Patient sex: M
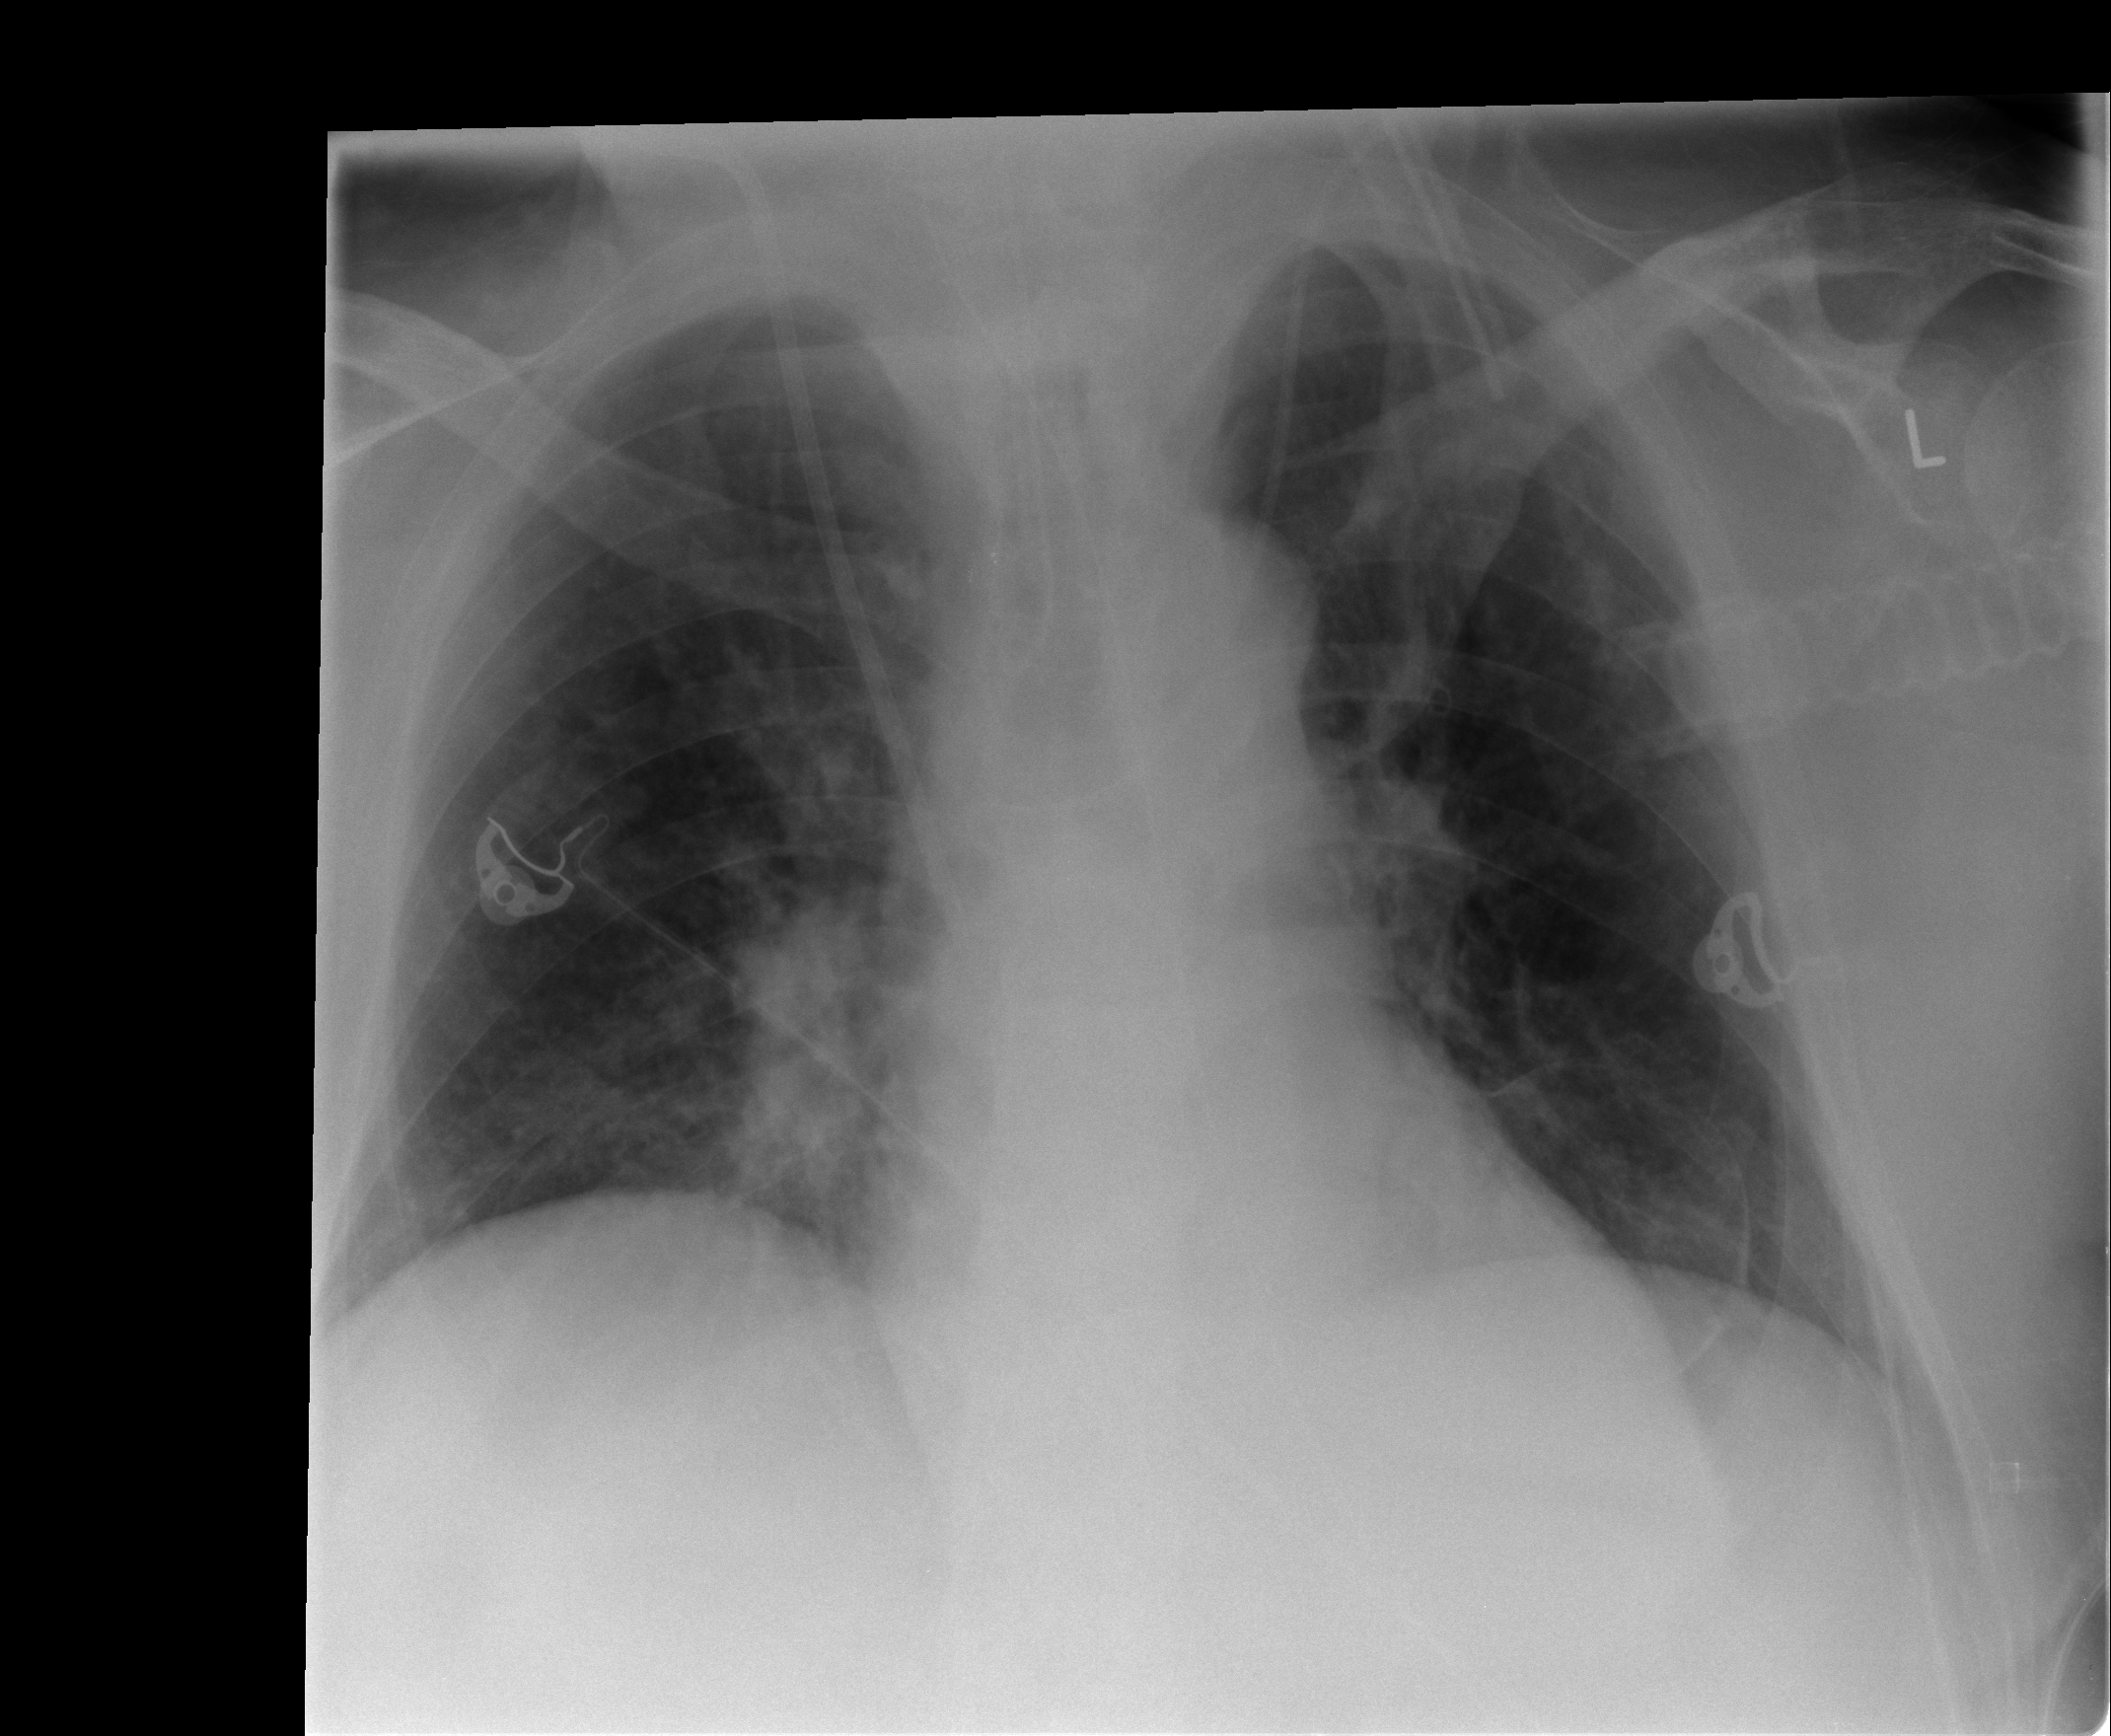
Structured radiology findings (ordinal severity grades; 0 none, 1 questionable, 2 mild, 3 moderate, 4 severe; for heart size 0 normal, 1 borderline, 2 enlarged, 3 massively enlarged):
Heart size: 2
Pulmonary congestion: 0
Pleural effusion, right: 0
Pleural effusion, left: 0
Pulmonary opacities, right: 2
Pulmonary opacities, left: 0
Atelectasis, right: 0
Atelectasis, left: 0